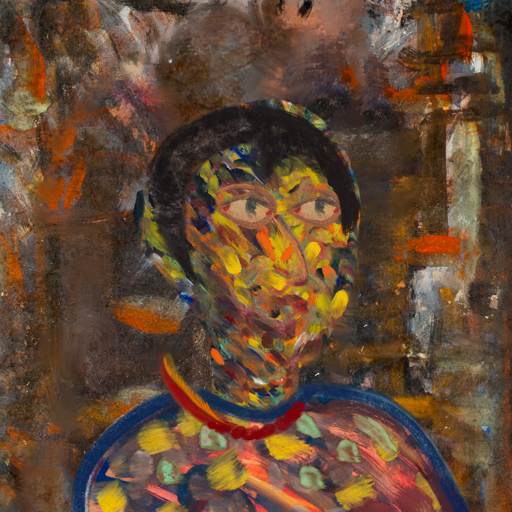
Background: GypsyQueen, Head And Neck Side: An_Impression, Face Side: GypsyMother, Bust: Mother_And_Son_Mother, Hair Side: Roy_Bahadur, Head Accessory: Blank, Second Necklace: Blank, Necklace: Pipe, Baby: Blank